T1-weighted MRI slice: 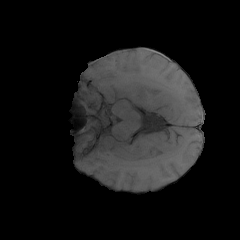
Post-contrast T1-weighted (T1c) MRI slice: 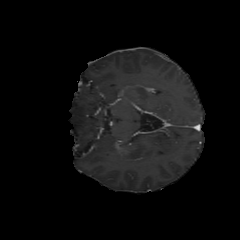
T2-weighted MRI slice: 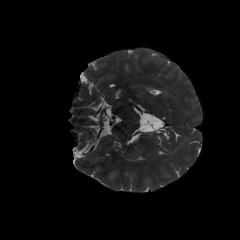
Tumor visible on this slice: no